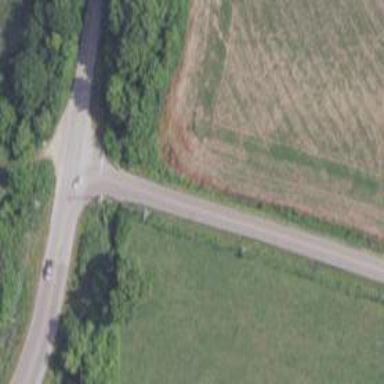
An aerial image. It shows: Tertiary road.